Field crop: maize
Growth stage: 2
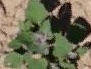
Species: chenopodium